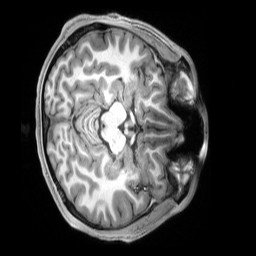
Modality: T1w
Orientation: axial
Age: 24
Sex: male
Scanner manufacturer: siemens
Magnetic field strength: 3 T
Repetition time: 2.3 s
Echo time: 0.00229 s